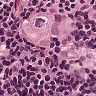
Metastatic tissue present: yes